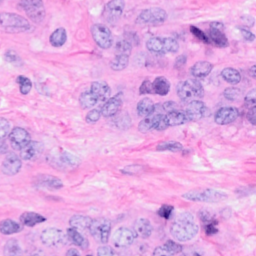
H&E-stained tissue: Breast